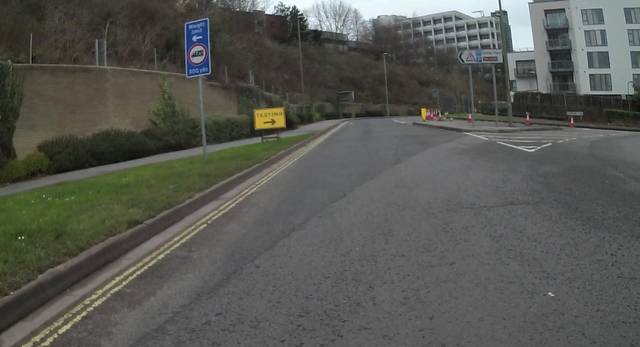
Region: United Kingdom
Coordinates: 51.267, -1.093